Question: I have to display the setup email screen in iOS if user has not already setup an email.
So when '[MFMailComposeViewController canSendMail]' returns 'NO' I need to display following screen
Is this possible ? How can I achieve it ?
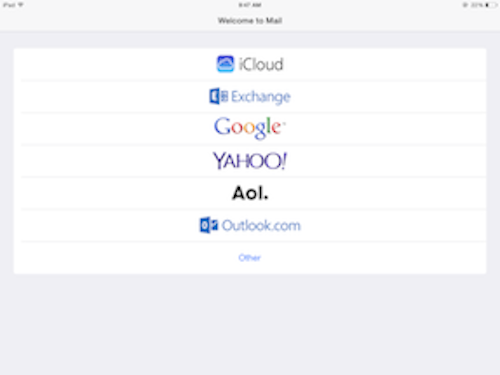
Answer: Not sure but you can try this:
'''
NSString *recipients = @"mailto:myemail@yahoo.com?subject=subjecthere";
NSString *body = @"&body=bodyHere";
NSString *email = [NSString stringWithFormat:@"%@%@", recipients, body];
email = [email stringByAddingPercentEscapesUsingEncoding:NSUTF8StringEncoding];
[[UIApplication sharedApplication] openURL:[NSURL URLWithString:email]];
'''